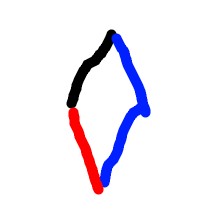
Shape: rhombus